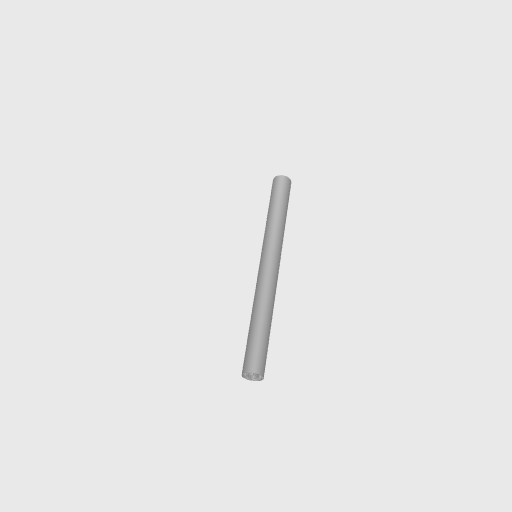
Part: GoTUBE360